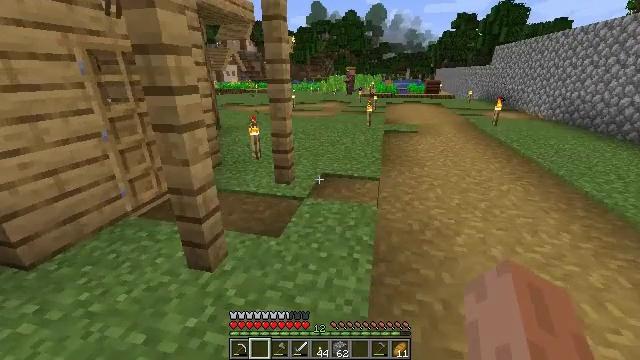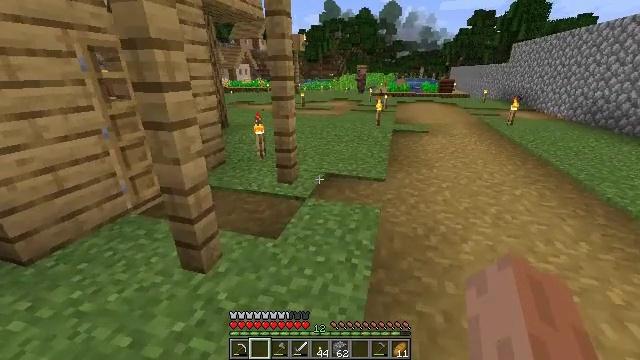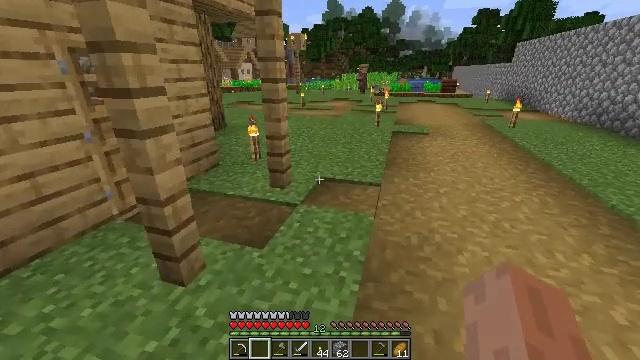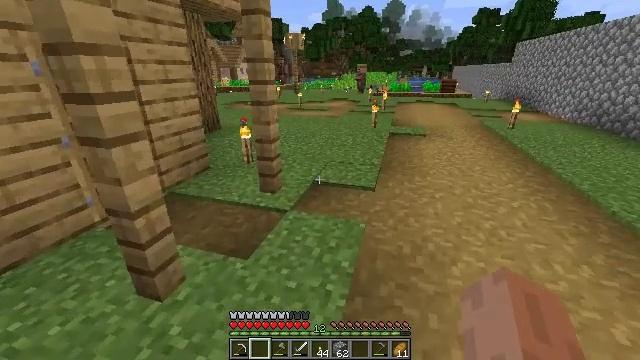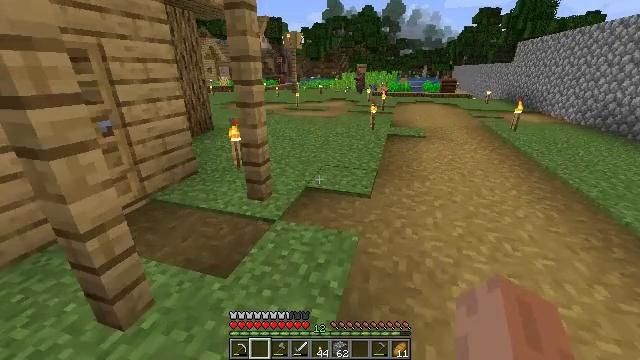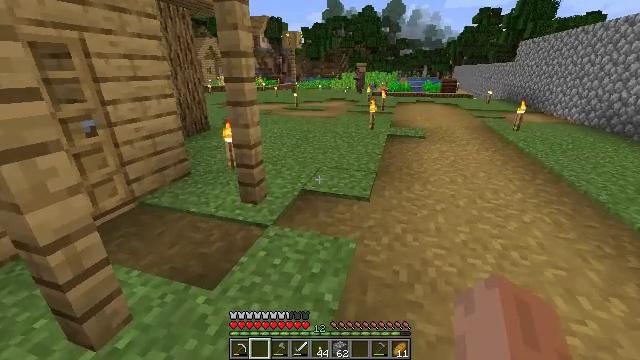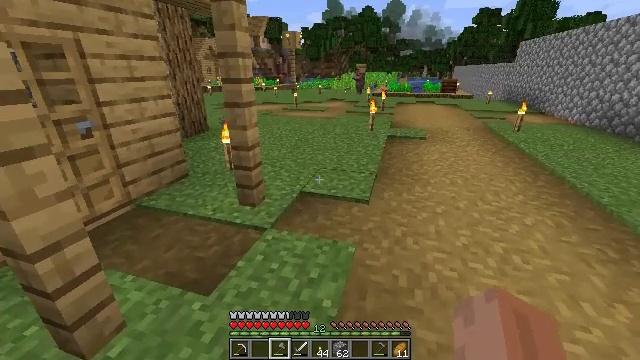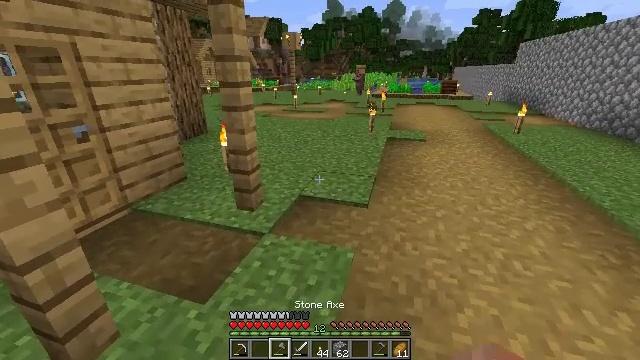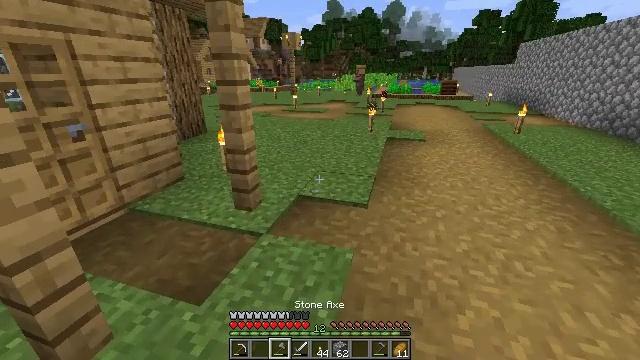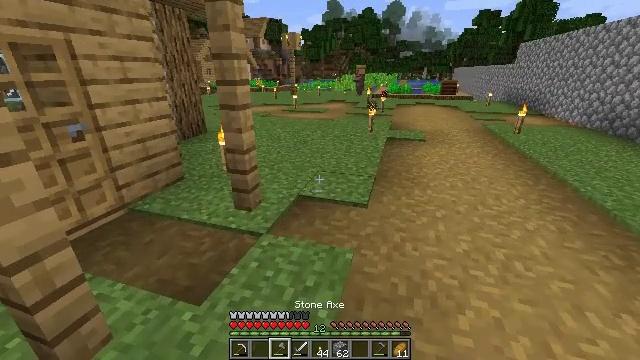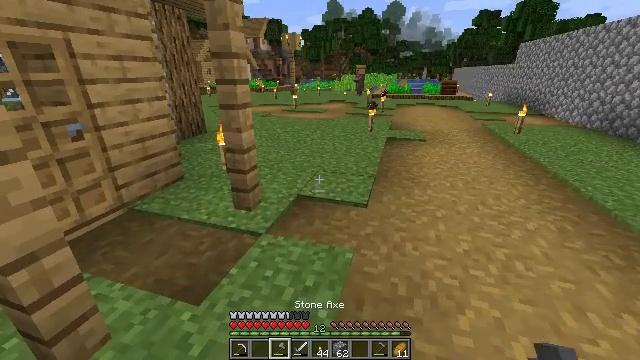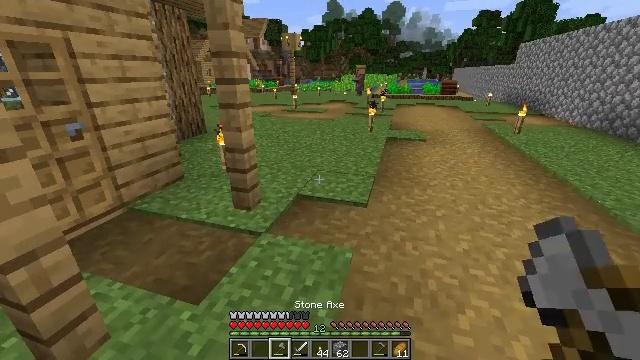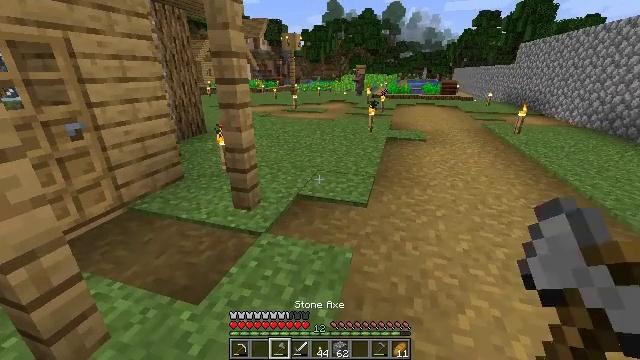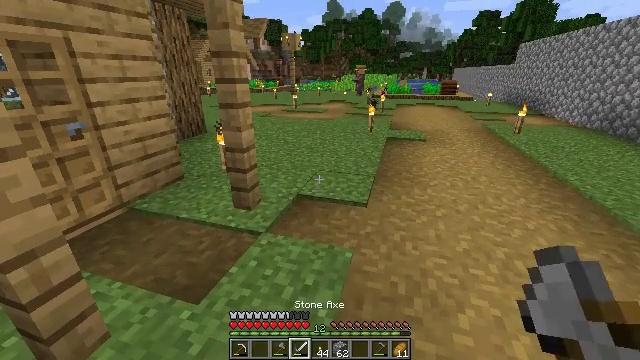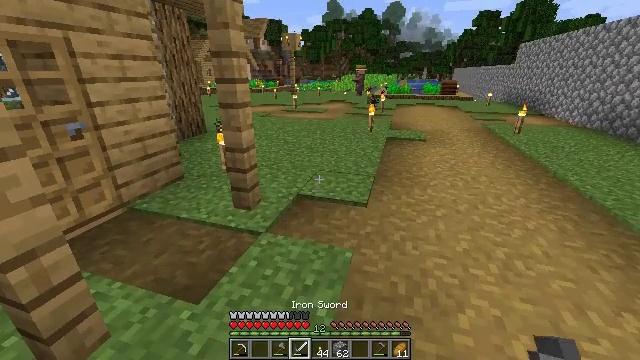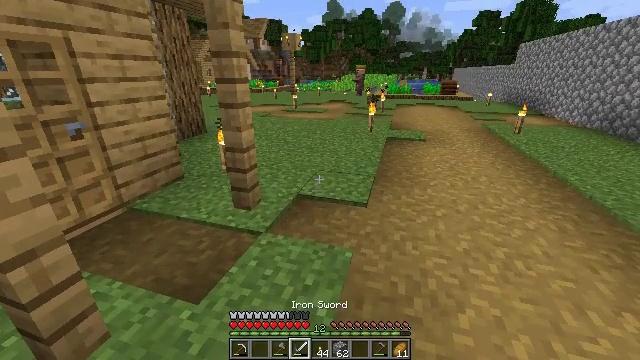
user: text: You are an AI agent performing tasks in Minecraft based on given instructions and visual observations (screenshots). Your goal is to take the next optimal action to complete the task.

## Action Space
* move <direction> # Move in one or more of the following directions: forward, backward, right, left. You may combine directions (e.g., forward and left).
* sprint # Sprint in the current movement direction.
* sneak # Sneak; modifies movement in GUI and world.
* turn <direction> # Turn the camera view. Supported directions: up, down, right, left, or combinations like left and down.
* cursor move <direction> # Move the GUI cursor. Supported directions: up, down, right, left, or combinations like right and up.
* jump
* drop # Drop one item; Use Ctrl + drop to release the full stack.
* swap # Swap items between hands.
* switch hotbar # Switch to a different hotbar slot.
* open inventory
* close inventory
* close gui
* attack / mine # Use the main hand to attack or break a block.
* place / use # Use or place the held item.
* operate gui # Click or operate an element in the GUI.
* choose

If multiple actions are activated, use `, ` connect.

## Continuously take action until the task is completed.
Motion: motion action
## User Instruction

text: Assemble paper and leather to create a book on the crafting table.
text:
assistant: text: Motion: move forward and move right, turn left
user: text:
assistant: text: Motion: move forward and move right
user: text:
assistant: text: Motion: move forward
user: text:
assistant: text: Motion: move forward
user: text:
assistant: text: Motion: no_op
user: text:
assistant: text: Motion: switch to hotbar 3
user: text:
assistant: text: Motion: switch to hotbar 3
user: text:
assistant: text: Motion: switch to hotbar 3
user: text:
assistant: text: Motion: switch to hotbar 3
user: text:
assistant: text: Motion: no_op
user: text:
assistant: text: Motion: no_op
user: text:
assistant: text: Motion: no_op
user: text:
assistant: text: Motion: switch to hotbar 4
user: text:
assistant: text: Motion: switch to hotbar 4
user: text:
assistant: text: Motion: switch to hotbar 4
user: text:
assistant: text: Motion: switch to hotbar 4
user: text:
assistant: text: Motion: switch to hotbar 2
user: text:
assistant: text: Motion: switch to hotbar 2
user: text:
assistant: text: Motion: switch to hotbar 2
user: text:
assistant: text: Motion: switch to hotbar 2
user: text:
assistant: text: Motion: switch to hotbar 2
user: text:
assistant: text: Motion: no_op
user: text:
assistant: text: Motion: no_op
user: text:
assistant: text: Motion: no_op
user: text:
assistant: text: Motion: close inventory
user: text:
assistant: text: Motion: close inventory
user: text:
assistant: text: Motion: close inventory
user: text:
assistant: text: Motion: close inventory
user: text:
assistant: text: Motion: close inventory
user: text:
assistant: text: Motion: open gui